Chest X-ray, AP view. Patient: 19 years old, sex M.
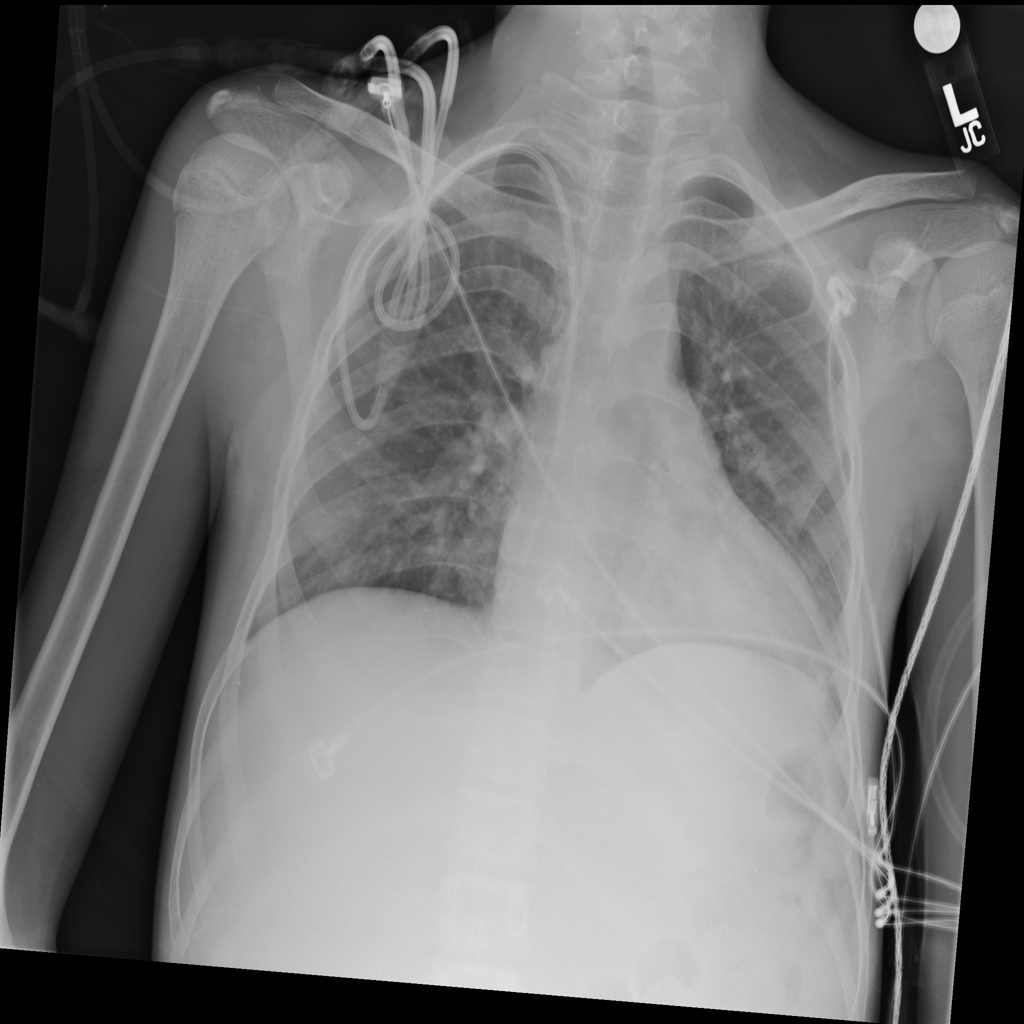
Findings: No Finding